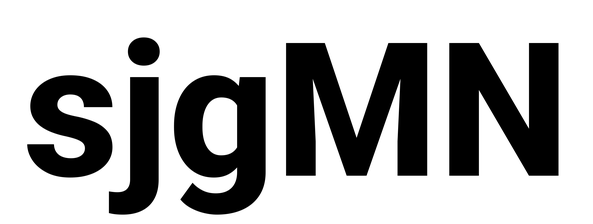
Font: Roboto_ExtraBold